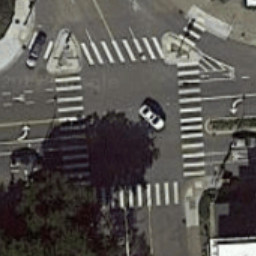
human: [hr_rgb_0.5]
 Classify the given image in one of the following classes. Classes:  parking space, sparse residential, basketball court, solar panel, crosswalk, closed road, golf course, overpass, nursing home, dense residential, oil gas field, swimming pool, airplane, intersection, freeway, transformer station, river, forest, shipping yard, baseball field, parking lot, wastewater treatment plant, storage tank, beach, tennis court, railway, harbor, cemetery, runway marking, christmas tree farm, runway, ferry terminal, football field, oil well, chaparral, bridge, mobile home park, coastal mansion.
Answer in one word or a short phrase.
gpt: crosswalk